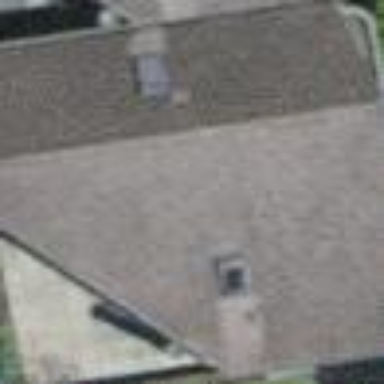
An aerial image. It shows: Simple house.